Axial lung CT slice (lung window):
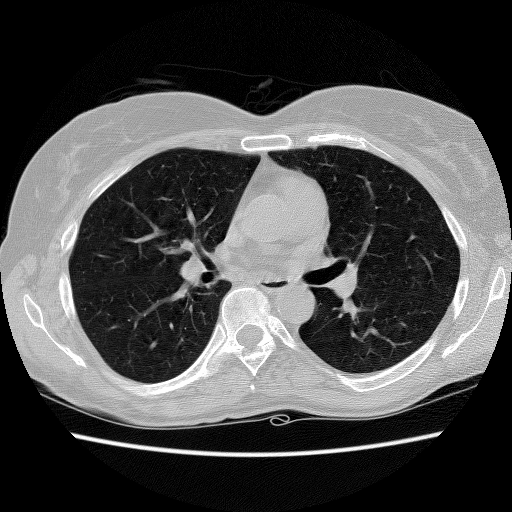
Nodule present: no